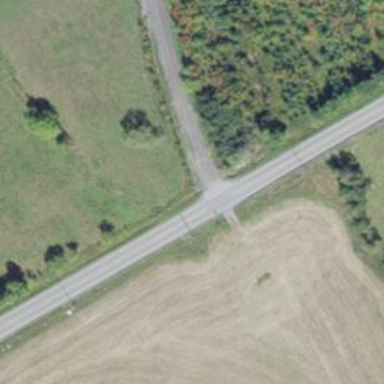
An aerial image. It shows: Unclassified road.